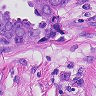
Metastatic tissue present: yes